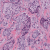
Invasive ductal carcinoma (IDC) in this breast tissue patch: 1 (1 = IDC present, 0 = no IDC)